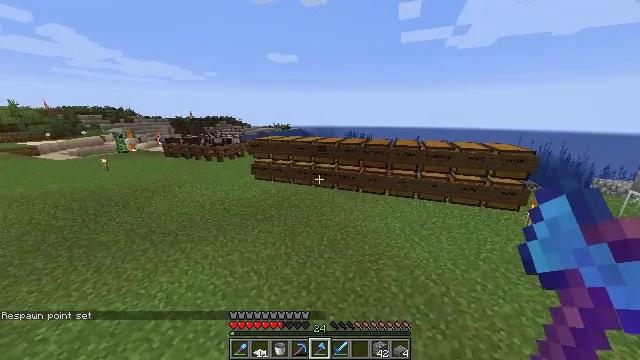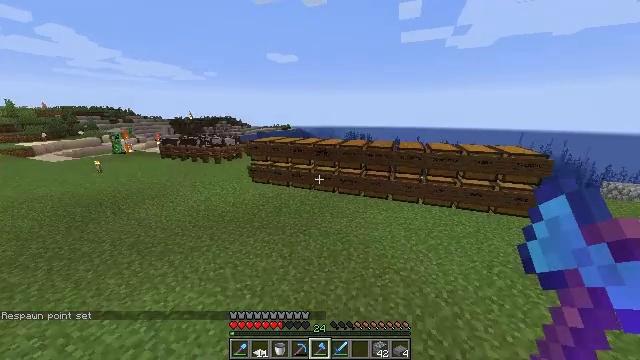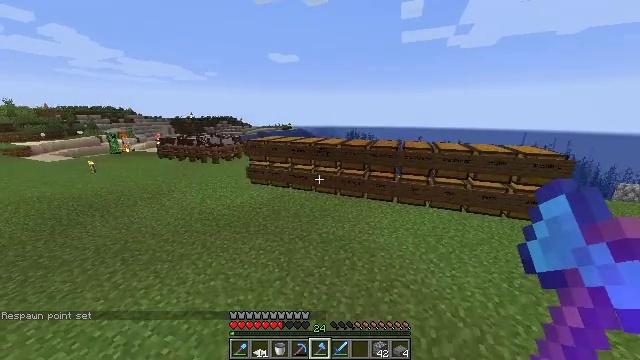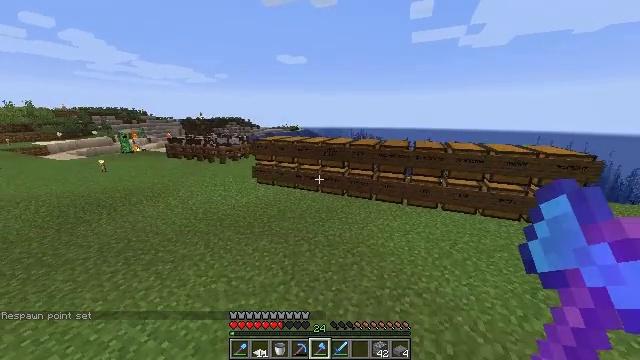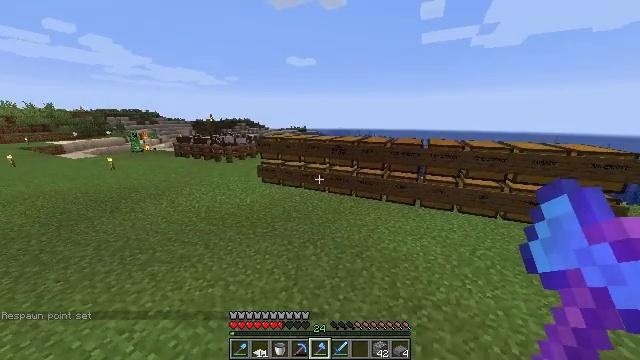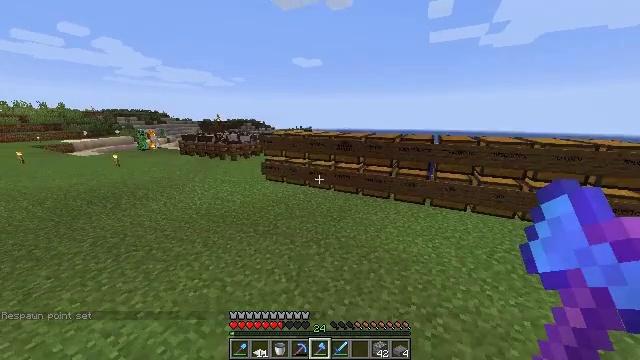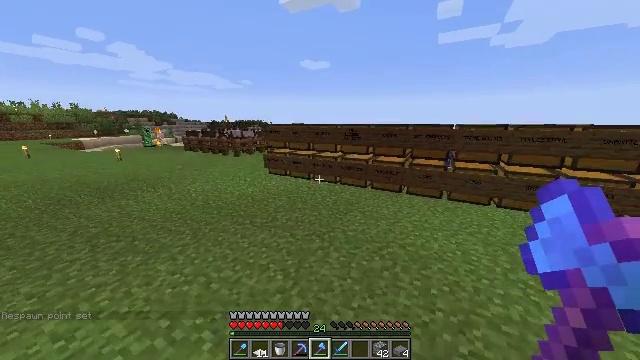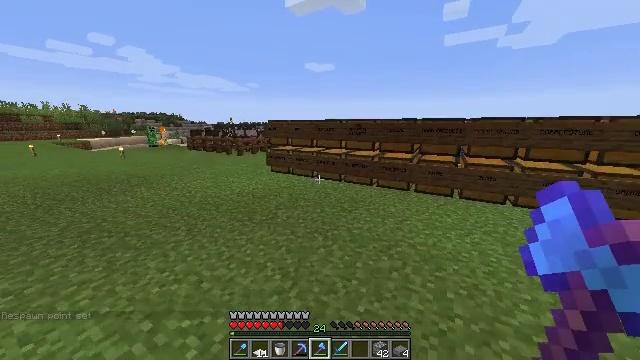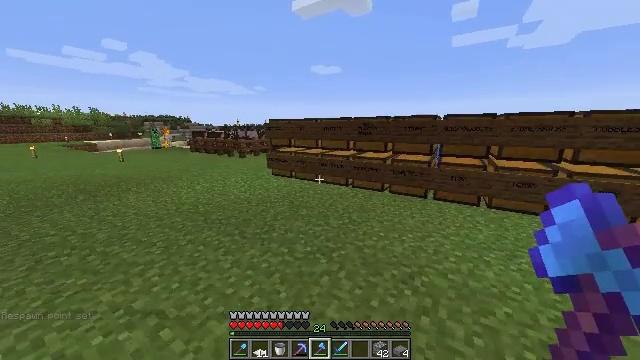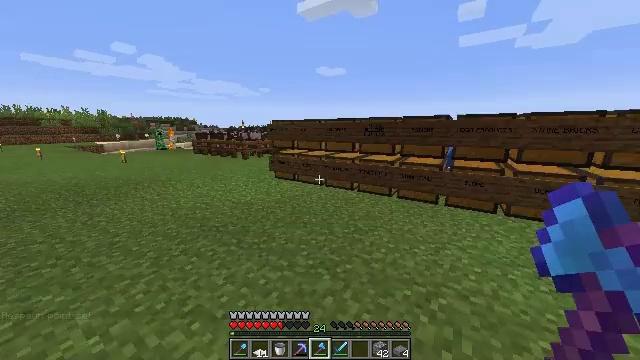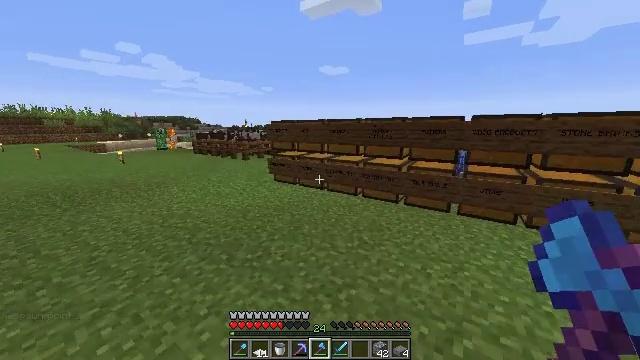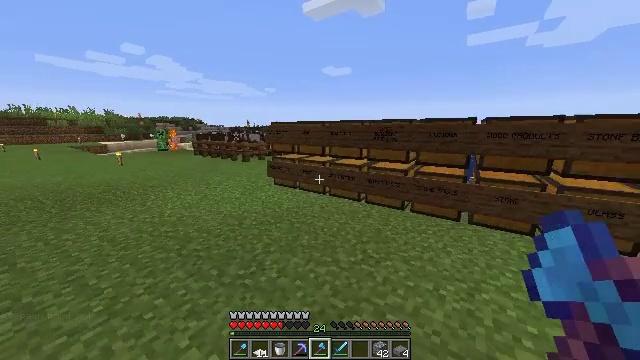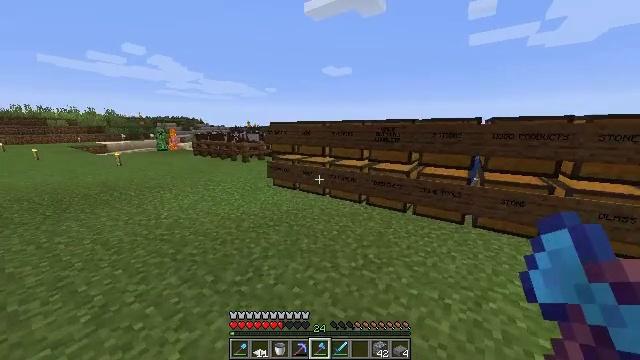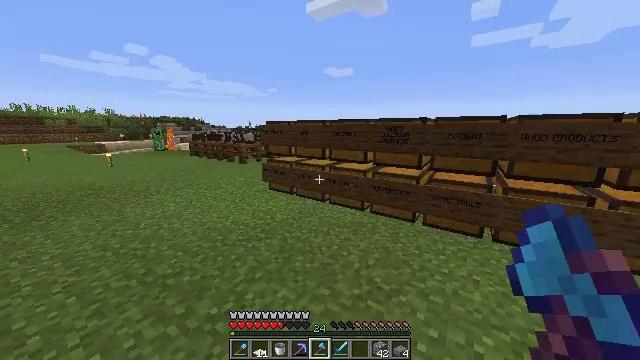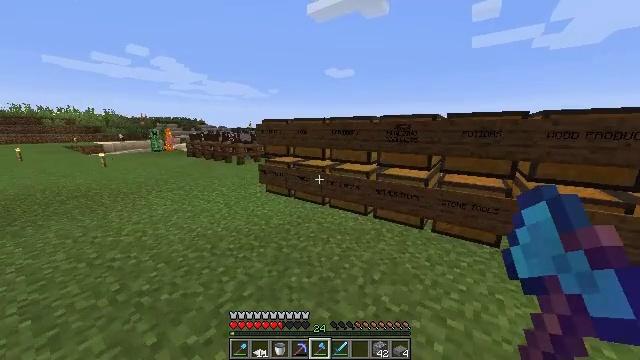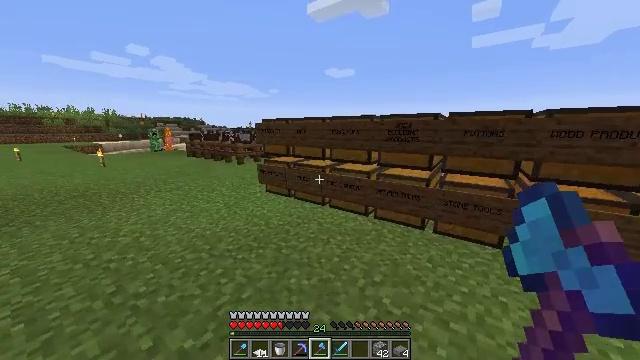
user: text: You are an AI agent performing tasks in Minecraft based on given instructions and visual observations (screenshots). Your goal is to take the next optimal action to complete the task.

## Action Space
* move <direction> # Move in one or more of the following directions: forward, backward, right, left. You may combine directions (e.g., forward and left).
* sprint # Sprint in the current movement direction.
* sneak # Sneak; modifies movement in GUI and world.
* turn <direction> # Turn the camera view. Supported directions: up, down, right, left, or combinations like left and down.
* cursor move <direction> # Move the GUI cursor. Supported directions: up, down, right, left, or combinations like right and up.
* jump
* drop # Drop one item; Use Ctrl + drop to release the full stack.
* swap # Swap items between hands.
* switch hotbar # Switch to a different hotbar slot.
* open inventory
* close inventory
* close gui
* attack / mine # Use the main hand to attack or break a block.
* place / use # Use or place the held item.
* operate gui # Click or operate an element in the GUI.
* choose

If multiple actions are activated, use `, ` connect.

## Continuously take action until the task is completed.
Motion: motion action
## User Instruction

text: Combine iron ingots in a crafting table to create an iron trapdoor.
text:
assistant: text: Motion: move forward, jump
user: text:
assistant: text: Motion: move forward
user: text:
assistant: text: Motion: move forward, turn left
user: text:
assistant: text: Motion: move forward, turn left
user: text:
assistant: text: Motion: move forward, turn left
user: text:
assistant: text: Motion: move forward, turn left
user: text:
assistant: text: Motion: move forward, turn left
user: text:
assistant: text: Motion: move forward, turn left
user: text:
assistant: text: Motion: move forward, turn left
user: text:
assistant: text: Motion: move forward
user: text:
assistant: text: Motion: move forward
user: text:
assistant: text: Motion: move forward
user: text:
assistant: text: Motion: move forward
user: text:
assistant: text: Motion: move forward
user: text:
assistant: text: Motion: move forward
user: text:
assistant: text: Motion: move forward
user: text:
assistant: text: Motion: move forward
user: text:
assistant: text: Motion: move forward, turn left
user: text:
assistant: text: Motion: move forward, turn left and up
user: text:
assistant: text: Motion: turn left and up
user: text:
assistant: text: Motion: turn left
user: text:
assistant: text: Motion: no_op
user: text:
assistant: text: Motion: no_op
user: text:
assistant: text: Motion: no_op
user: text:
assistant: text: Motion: no_op
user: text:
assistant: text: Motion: no_op
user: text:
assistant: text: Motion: no_op
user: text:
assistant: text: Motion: no_op
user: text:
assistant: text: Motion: no_op
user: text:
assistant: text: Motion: no_op